Question: I have been developing a Phonegap App for Android and IOS. I am trying to download a file(.pdf) from server using FileTransfer() download, and it's working normally. But when I use fileTransfer.onprogress then it seems to download more than the size of the file (my file is 20Mb and it downloads 40Mb more than 2x).
'''
fileTransfer.onprogress = function(progressEvent) {
if (progressEvent.lengthComputable) {
var percent = progressEvent.loaded/progressEvent.total;
//percent allways equal 2, than more 2x size of real file
console.log(percent);
}
};
//Else FileTransfer() upload working well.
'''

I don't known why? Can anyone explain to me why this is happening?
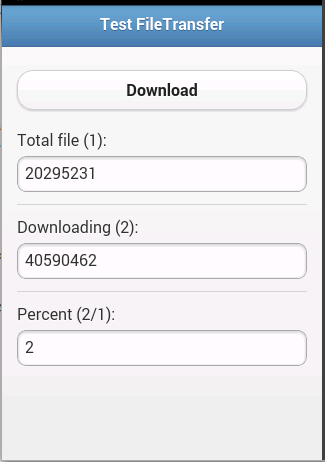
Answer: You are not the only one experiencing this:
<URL>